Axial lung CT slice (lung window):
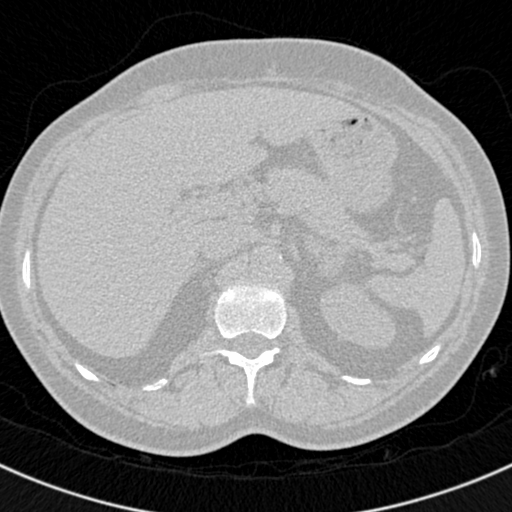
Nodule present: no